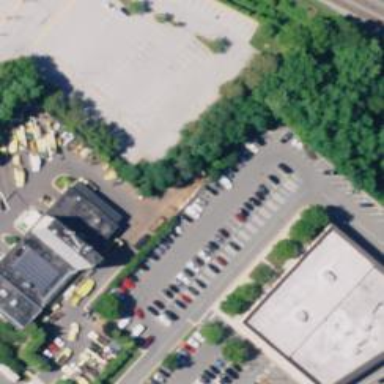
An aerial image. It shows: Parking space.